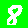
Digit: 8